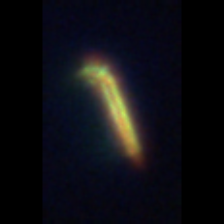
Taxon: Psuedo-nitzschia
Group: Diatoms